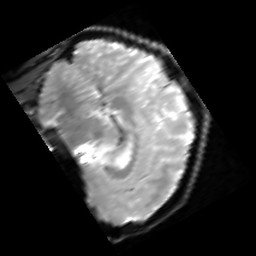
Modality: inplaneT2
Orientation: sagittal
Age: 33
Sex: female
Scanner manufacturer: siemens
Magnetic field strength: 3 T
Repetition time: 5 s
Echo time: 0.034 s